Question: Hi I am using below code to generate textboxes in WPF Applicaiton dynamically.
'''
for (int _row = 1; _row < 10; _row++)
{
RowDefinition rowDef = new RowDefinition();
if ((_row == 4) || (_row == 7))
{
rowDef.Height = new GridLength(35);
}
else
{
rowDef.Height = new GridLength(30);
}
grdMain.RowDefinitions.Add(rowDef);
for (int _col = 1; _col < 10; _col++)
{
ColumnDefinition coldef = new ColumnDefinition();
if (_col == 4 || _col == 7)
coldef.Width = new GridLength(35);
else
coldef.Width = new GridLength(30);
grdMain.ColumnDefinitions.Add(coldef);
TextBox tb = new TextBox();
tb.Name = "txt" + _row.ToString() + _col.ToString();
tb.MaxLength = 2;
tb.Text = _row.ToString() + _col.ToString();
tb.Width = 30;
tb.Height = 30;
grdMain.Children.Add(tb);
Grid.SetRowSpan(tb, 1);
Grid.SetColumnSpan(tb, 1);
Grid.SetRow(tb, _row);
Grid.SetColumn(tb, _col);
}
}
'''
Controls are getting added but, only the 8th row is missing. This is strange.. Can you please let me know i am doing wrong..

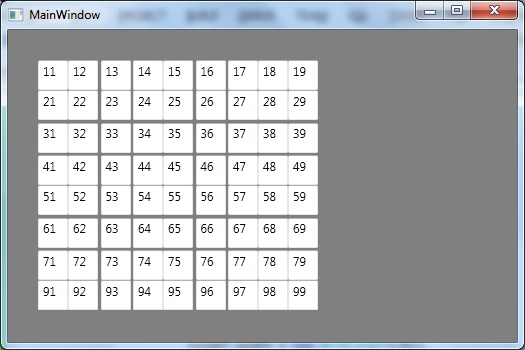
Answer: 'Grid.Row' and 'Grid.Column' attached property are zero-based, when your loop start from '_row = 1'. With that you don't make use of 'row=0', and you don't have 'row=9'.
And if you inspect the 'Grid' at run-time using <URL>, it shows that row no.9 overlapping row no.8. Try to change your code to start from 'row=0' and 'column=0' like this :
'''
Grid.SetRow(tb, _row-1);
Grid.SetColumn(tb, _col-1);
'''
Then adjust your 'if' conditionals accordingly.
Another tweak, with current code you have 9x9 number of column definitions which is a huge waste. Move 'for' loop used to create column definition outside 'for' loop to create row definitions (put it before) :
'''
for (int _col = 1; _col < 10; _col++)
{
ColumnDefinition coldef = new ColumnDefinition();
if (_col == 4 || _col == 7)
coldef.Width = new GridLength(35);
else
coldef.Width = new GridLength(30);
grdMain.ColumnDefinitions.Add(coldef);
}
for (int _row = 1; _row < 10; _row++)
{
RowDefinition rowDef = new RowDefinition();
if ((_row == 4) || (_row == 7))
{
rowDef.Height = new GridLength(35);
}
else
{
rowDef.Height = new GridLength(30);
}
grdMain.RowDefinitions.Add(rowDef);
for (int _col = 1; _col < 10; _col++)
{
TextBox tb = new TextBox();
tb.Name = "txt" + _row.ToString() + _col.ToString();
tb.MaxLength = 2;
tb.Text = _row.ToString() + _col.ToString();
tb.Width = 30;
tb.Height = 30;
grdMain.Children.Add(tb);
Grid.SetRowSpan(tb, 1);
Grid.SetColumnSpan(tb, 1);
Grid.SetRow(tb, _row-1);
Grid.SetColumn(tb, _col-1);
}
}
'''